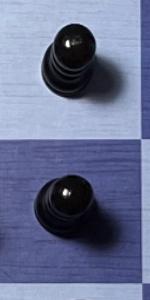
Label: Pawn_Black